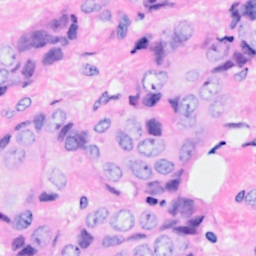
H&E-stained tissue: Breast